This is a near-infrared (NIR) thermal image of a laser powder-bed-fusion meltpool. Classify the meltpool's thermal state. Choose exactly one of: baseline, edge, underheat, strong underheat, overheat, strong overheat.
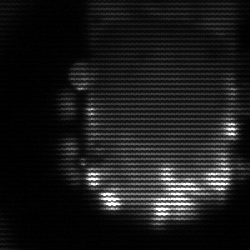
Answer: baseline